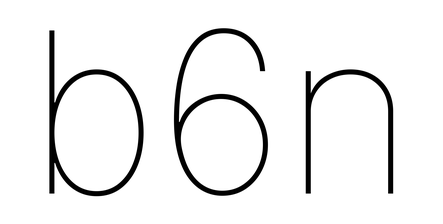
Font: Inter_Thin